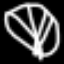
Label: diamond